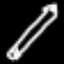
Label: pencil